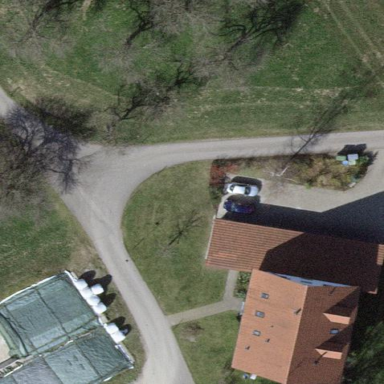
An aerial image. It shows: Simple and straightforward house.